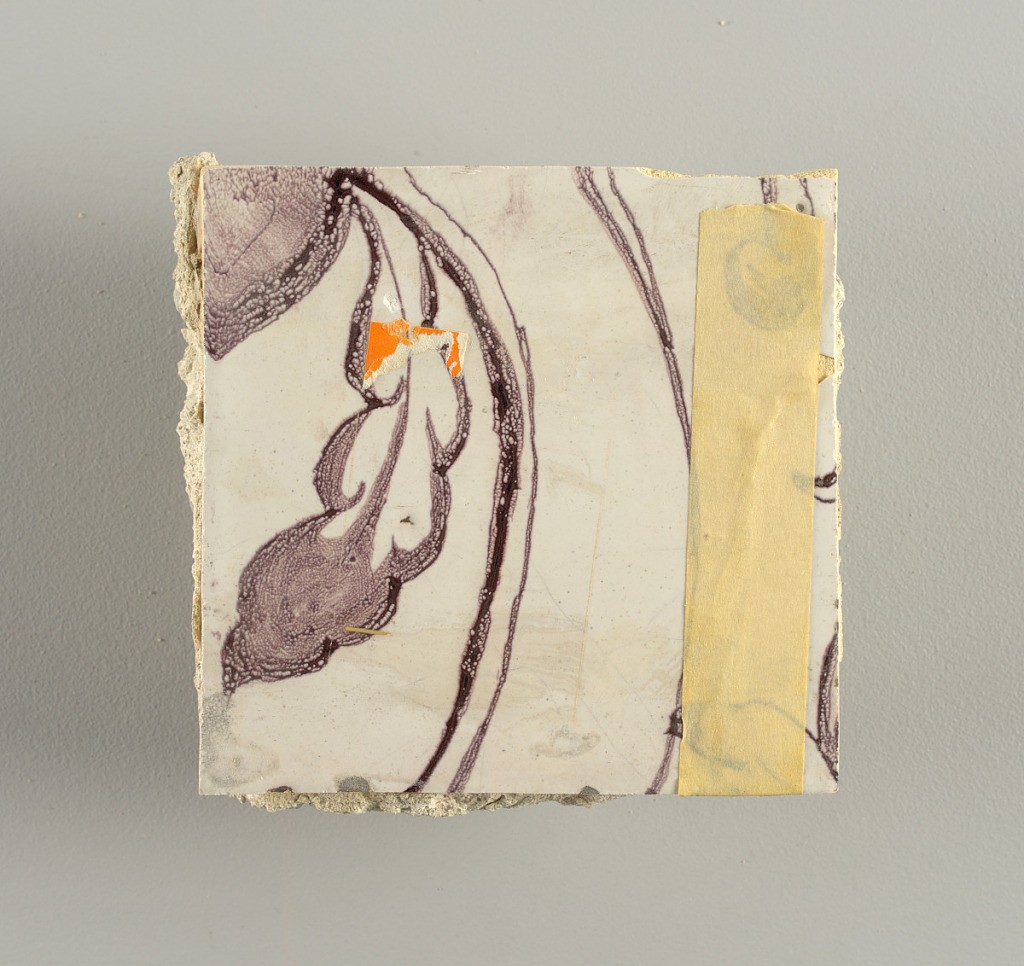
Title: Tile wall facing
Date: ca. 1725
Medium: Tin-glazed earthenware, underglaze
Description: Horizontal rectangle.  Thirty tiles wide and twenty-three tiles high with opening for fireplace eleven tiles wide and ten high.  Foliage arabesques disposed about three vertical axes from which are emphazised by urns at center and right, and at left by the figure of a standing woman carrying an infant on her arm and accompanied by two children.